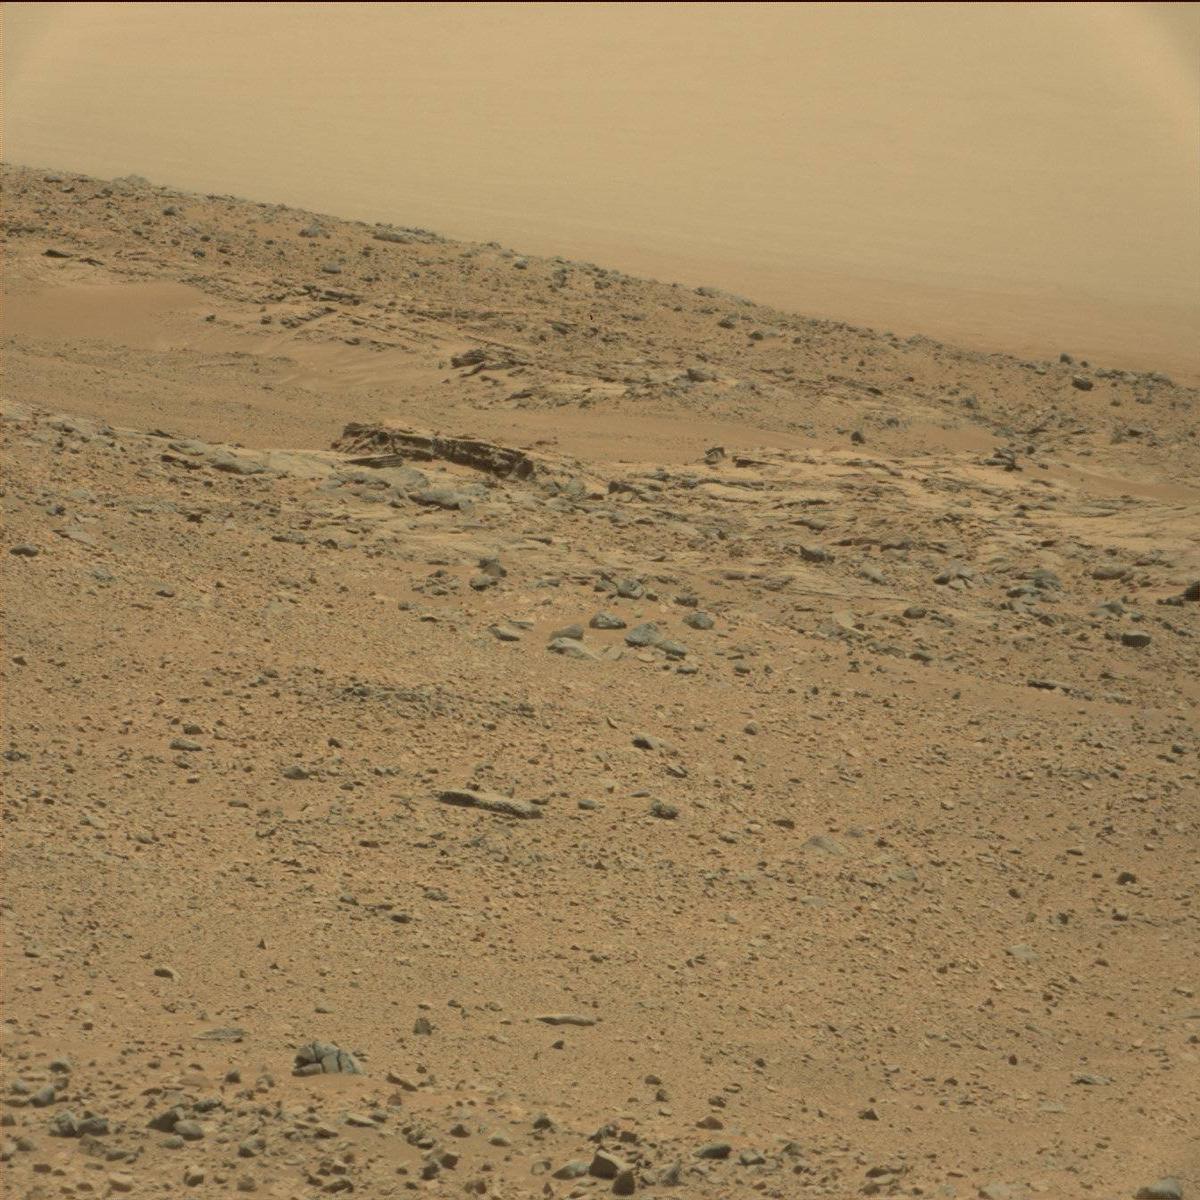
Terrain classes present: Bedrock, Ridge, Sand / Soil